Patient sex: M
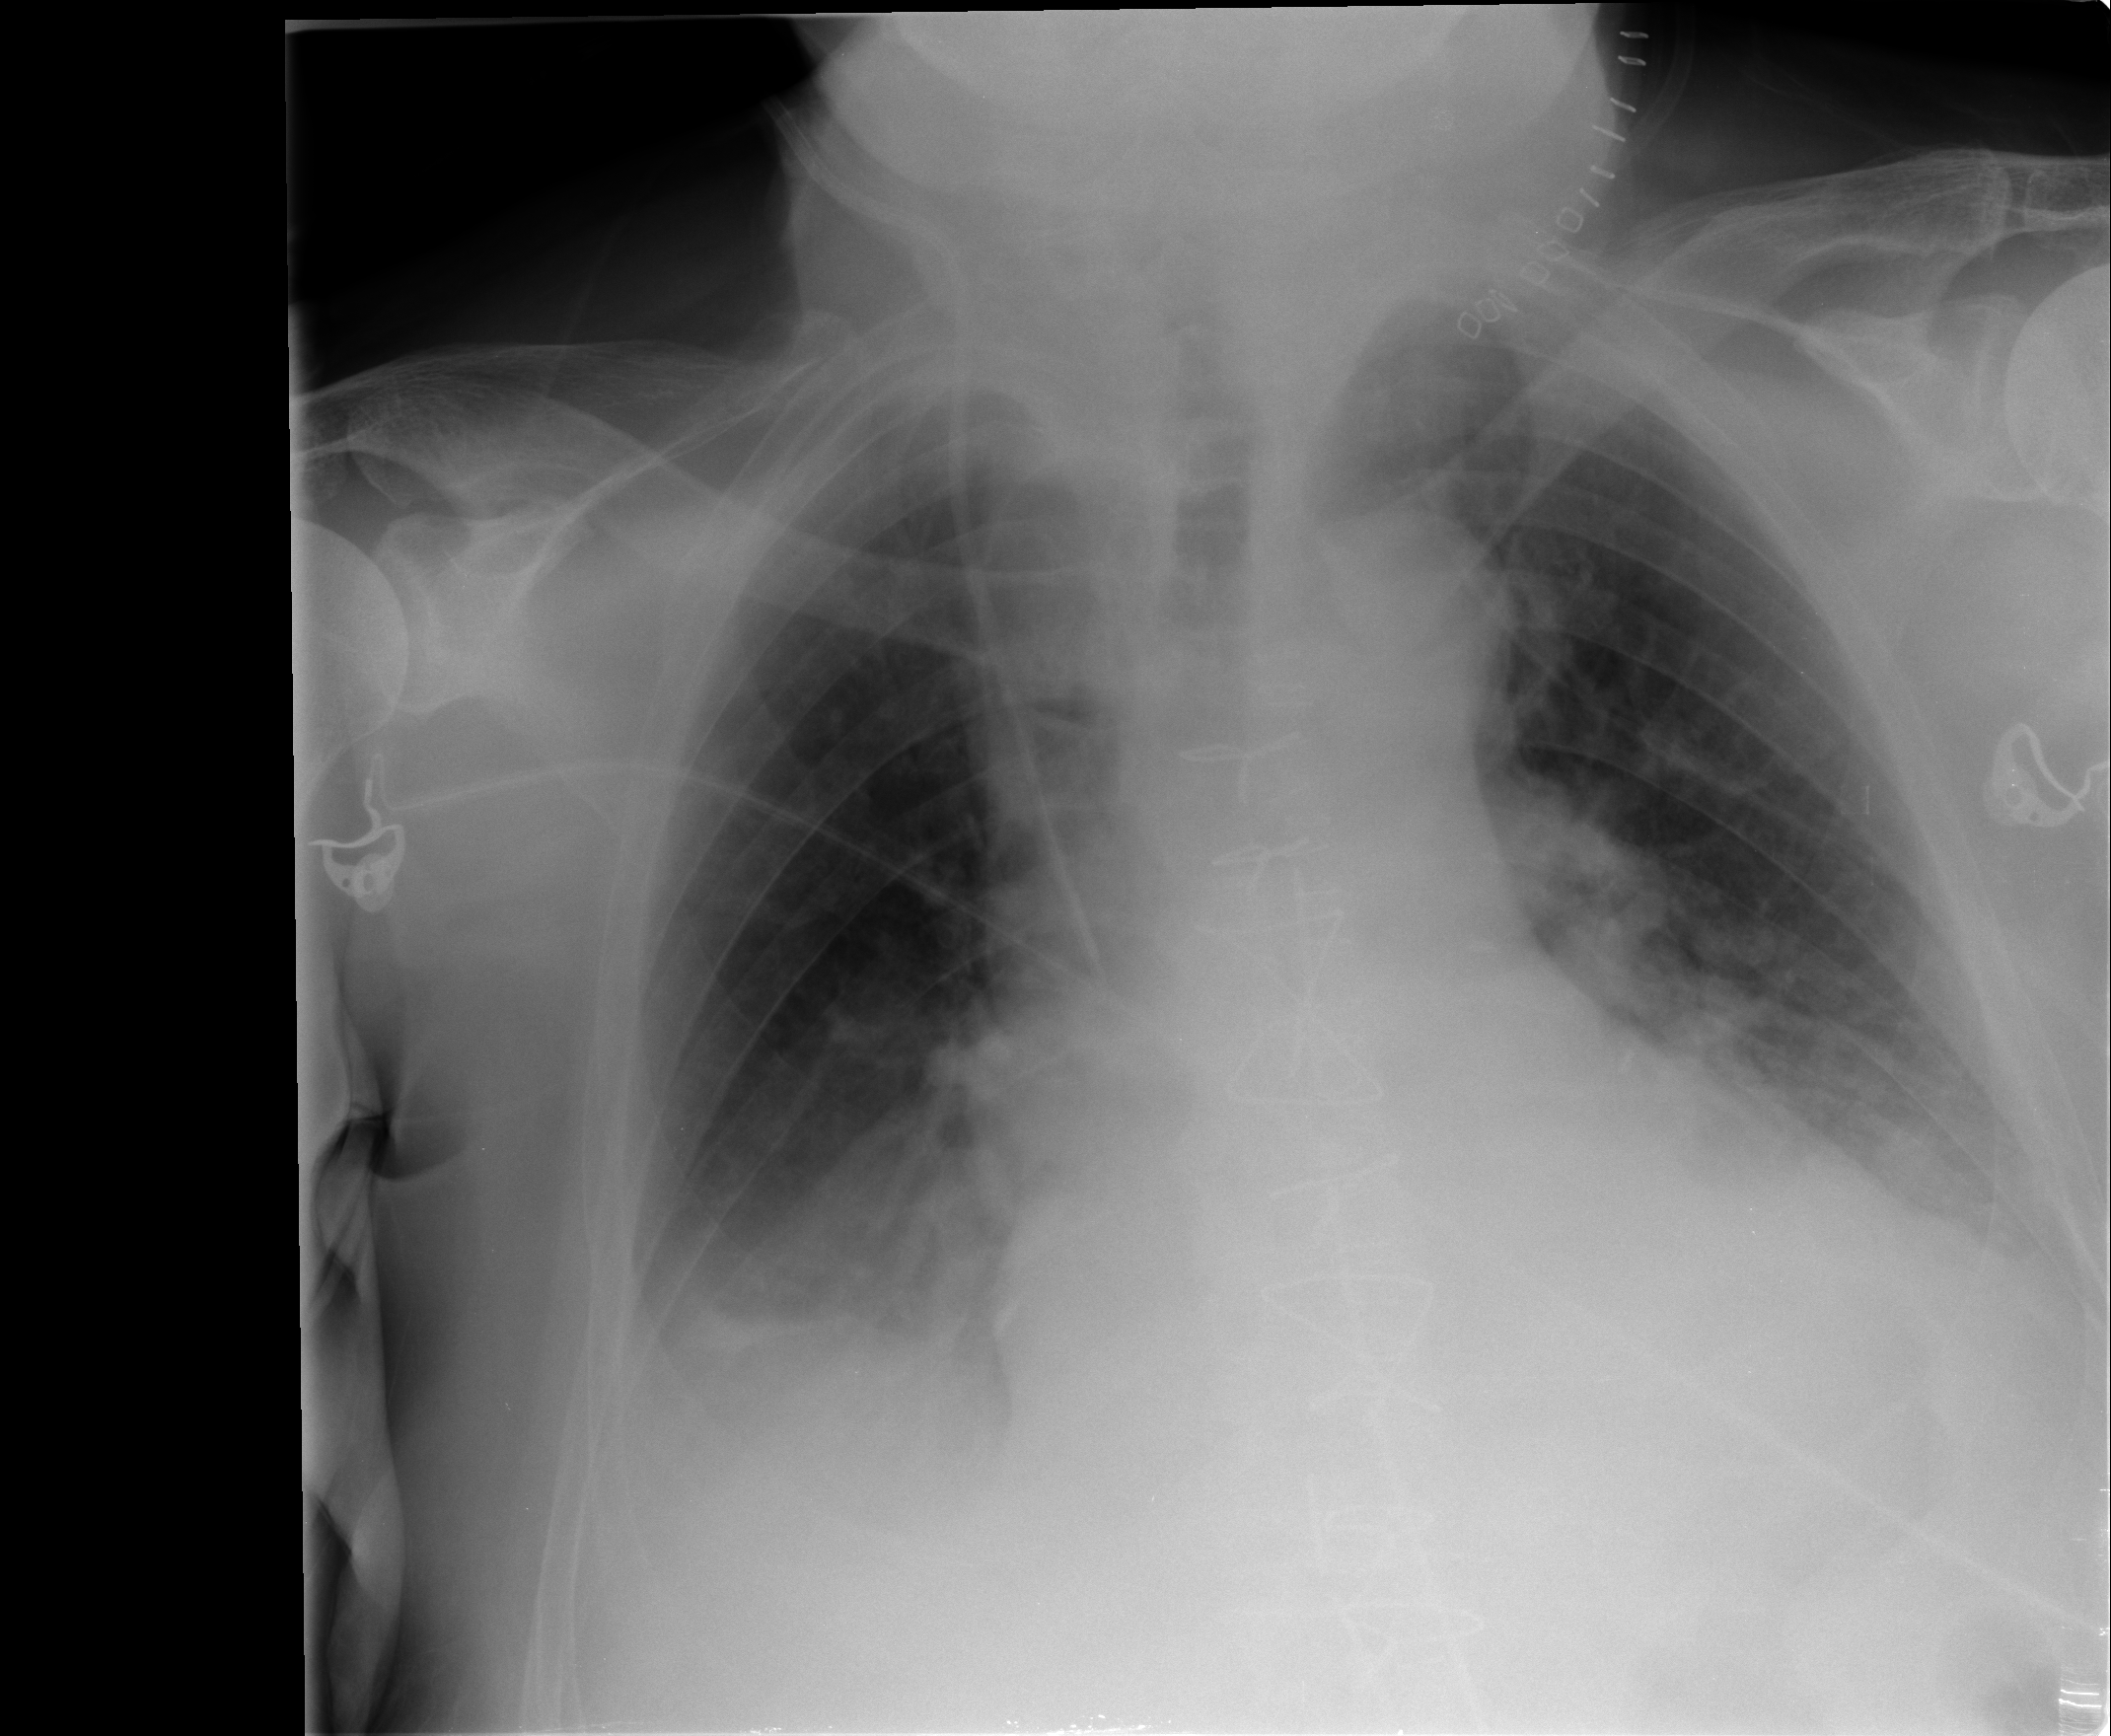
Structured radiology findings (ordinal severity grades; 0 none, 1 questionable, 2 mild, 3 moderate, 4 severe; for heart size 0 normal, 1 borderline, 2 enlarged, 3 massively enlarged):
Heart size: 2
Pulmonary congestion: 2
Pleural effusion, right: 2
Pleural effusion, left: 2
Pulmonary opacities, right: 2
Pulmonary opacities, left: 2
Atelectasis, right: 2
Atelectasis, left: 2